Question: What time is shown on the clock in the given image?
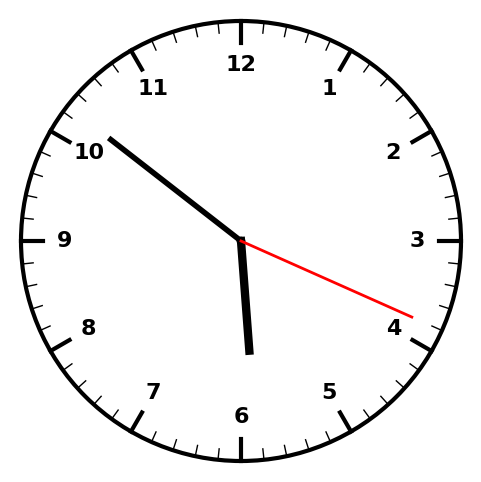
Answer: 05:51:19